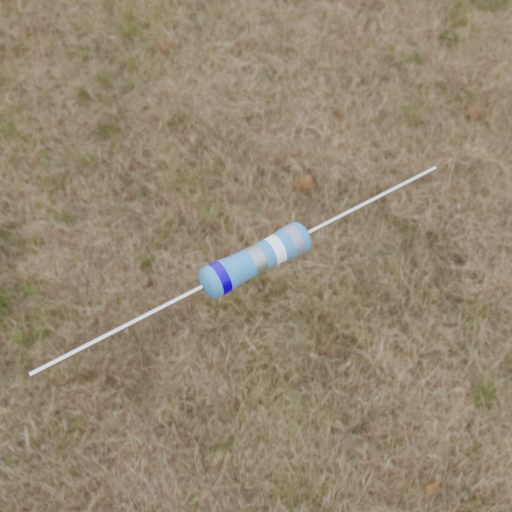
Resistor colour bands (in order): blue, silver, white, silver